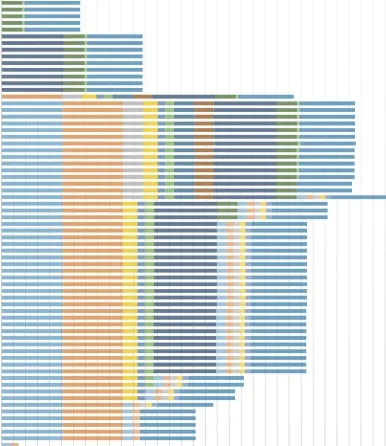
Human resource allocation of 19 medical teams to Leishenshan Hospital.
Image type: chart (chart)